Question: I'm currently working on a website with different sections which looks like this:

Every Section has an image which you can like / dislike - something similar to facebook
What I want to have is, if someone press on like / dislike button, the like counter value in my database should be increased by 1. But, that's not the problem, i know how to to that...
My Problem:
How can I give that section with the image an unique ID (I thought I can get the ID of the image from the Database and add this value to a hidden field in my section). Next i bind an 'onclick' to both buttons (like / dislike) and read the value of my hidden field (the ID) in the section. With this ID i can increase my vote counter with a DB query - which look then something like this:
'''
UPDATE xxx SET upvotes = upvotes + 1 WHERE ID = $valueOfTheHiddenField
'''
same on dislike
'''
UPDATE xxx SET downvotes = downvotes + 1 WHERE ID = $valueOfTheHiddenField
'''
I don't know if that's the correct method to do this, but that were my ideas on how to do that.
Please correct me if I'm wrong or tell me the "best" way how to solve this.
thanks for your inputs :)
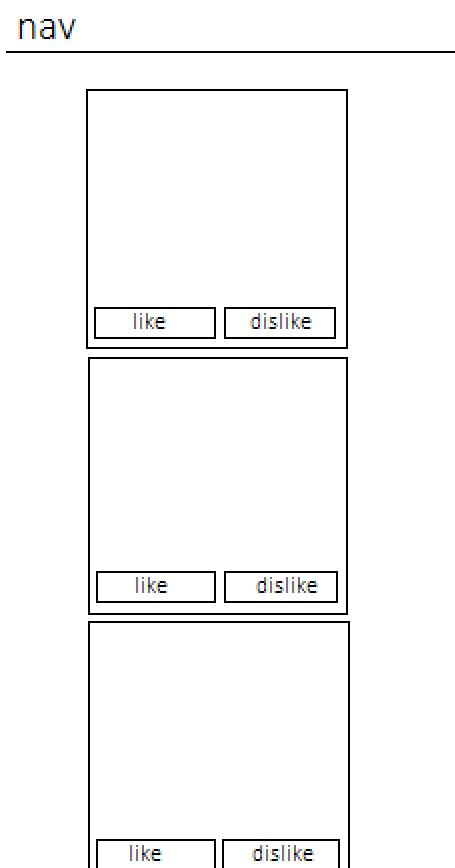
Answer: It's a good way to do this, you'll probably use Javascript for what you want to do. Here is how you can create you Like/Dislike button:
'''
<a href="#" data-id="THE_ID" data-action="like" class="actionButton">Like</a>
<a href="#" data-id="THE_ID" data-action="dislike" class="actionButton">Dislike</a>
'''
And on the Javascript side:
'''
$(".actionButton").click(function(){
var image_id = $(this).attr( "data-id");
var action = $(this).attr( "data-action");
// Send your data via AJAX :)
});
'''